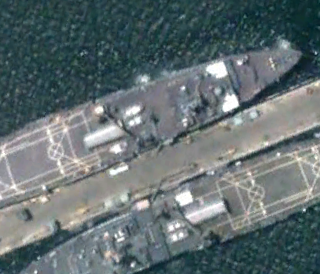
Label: combat